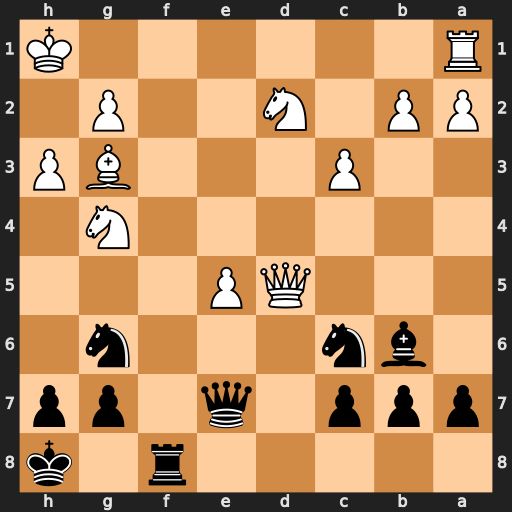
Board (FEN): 5r1k/ppp1q1pp/1bn3n1/3QP3/6N1/2P3BP/PP1N2P1/R6K
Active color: b
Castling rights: -
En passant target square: -
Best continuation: Rd8 Qe4 Rxd2